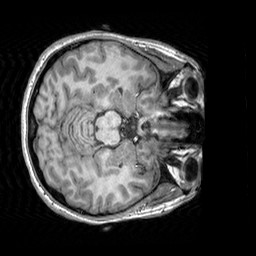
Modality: T1w
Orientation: axial
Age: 29
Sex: female
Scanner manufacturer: siemens
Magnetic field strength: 3 T
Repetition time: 2.3 s
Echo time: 0.00303 s